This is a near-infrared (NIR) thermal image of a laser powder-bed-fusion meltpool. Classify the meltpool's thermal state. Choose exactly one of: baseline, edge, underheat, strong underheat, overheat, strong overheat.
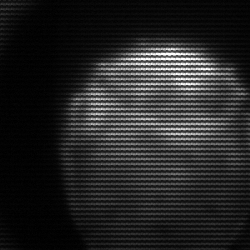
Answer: edge